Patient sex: F
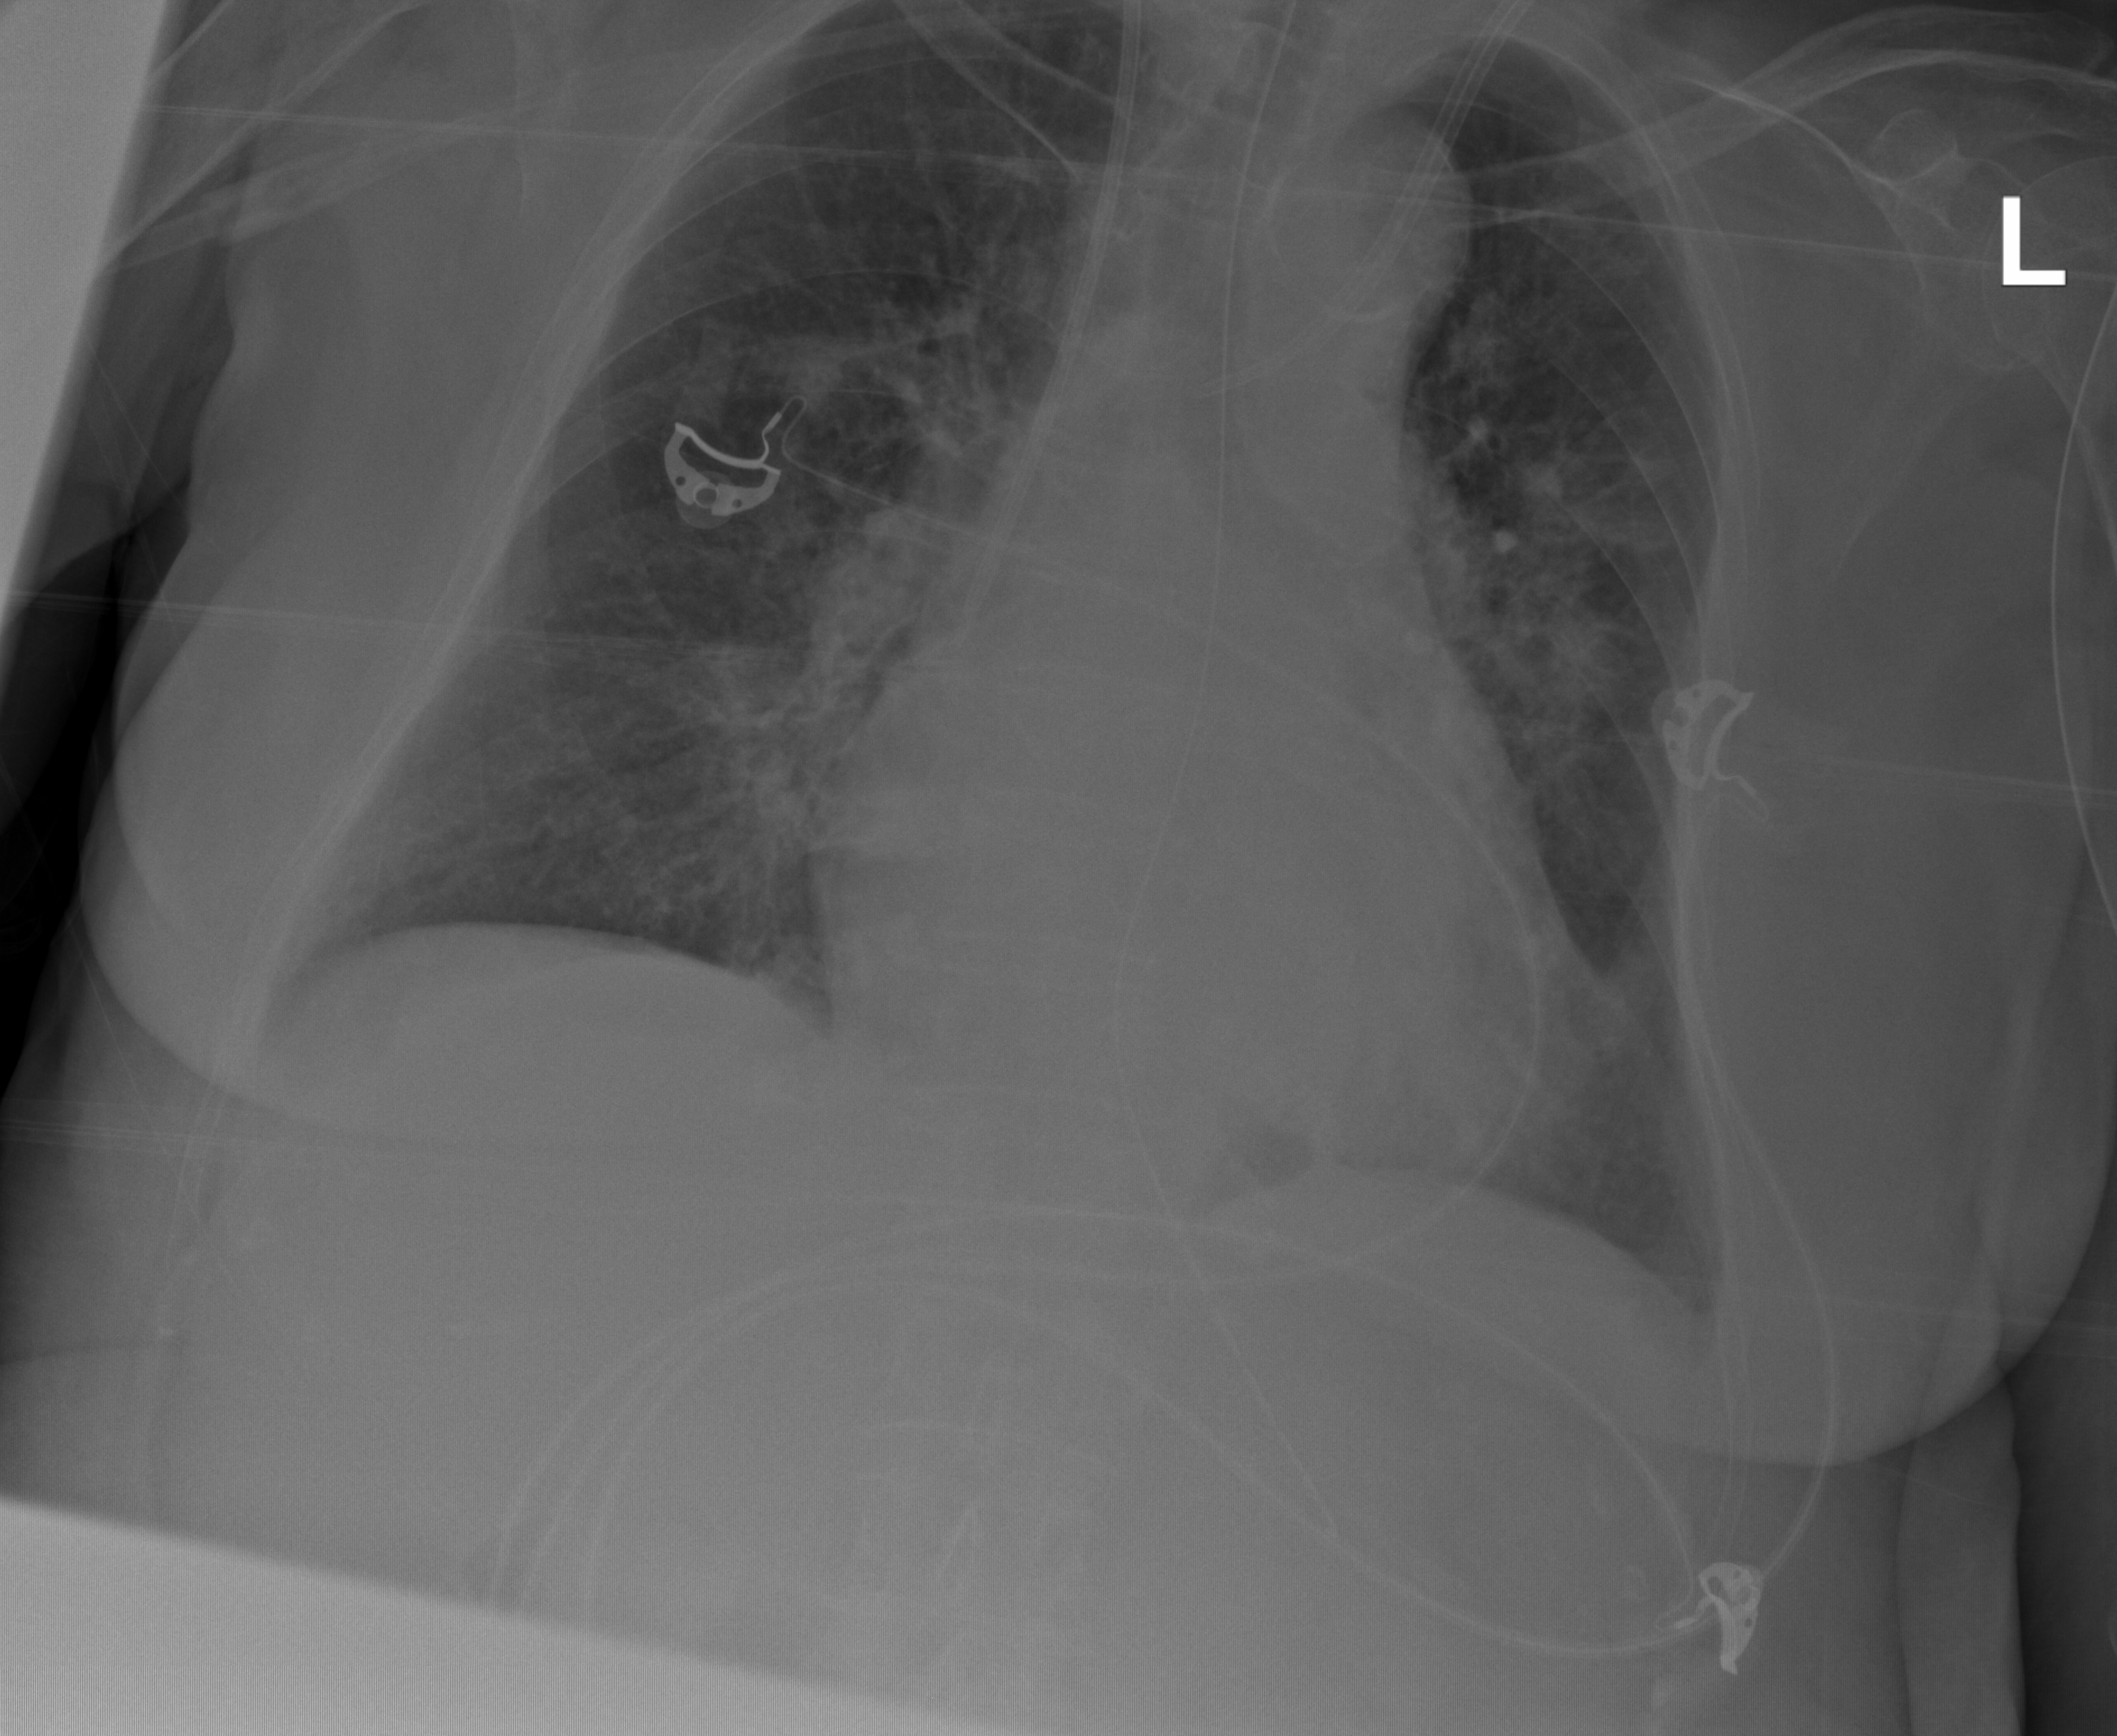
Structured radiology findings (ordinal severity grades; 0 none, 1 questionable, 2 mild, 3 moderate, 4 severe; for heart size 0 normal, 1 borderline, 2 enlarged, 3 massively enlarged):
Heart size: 2
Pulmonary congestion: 2
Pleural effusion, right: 1
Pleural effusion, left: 1
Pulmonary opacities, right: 0
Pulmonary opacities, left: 2
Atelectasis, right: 2
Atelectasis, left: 2